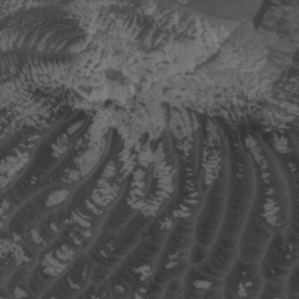
Label: non_frost